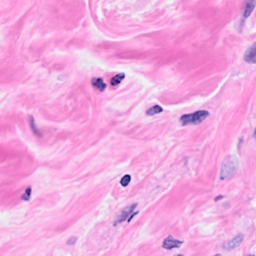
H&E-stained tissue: Breast